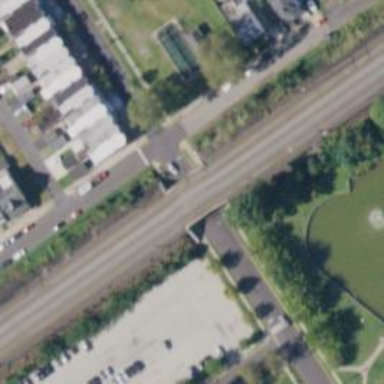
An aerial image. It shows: Bridge over railway with electrified contact lines.